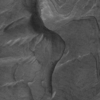
Label: not_dusty